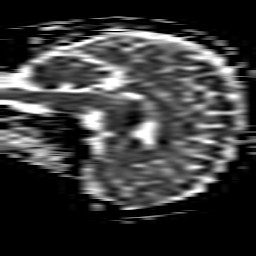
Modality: ADC
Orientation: sagittal
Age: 41
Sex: female
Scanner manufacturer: philips
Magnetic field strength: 1.5 T
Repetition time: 3.55 s
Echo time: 0.09411 s